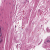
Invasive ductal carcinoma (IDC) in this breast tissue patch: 0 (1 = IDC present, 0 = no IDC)